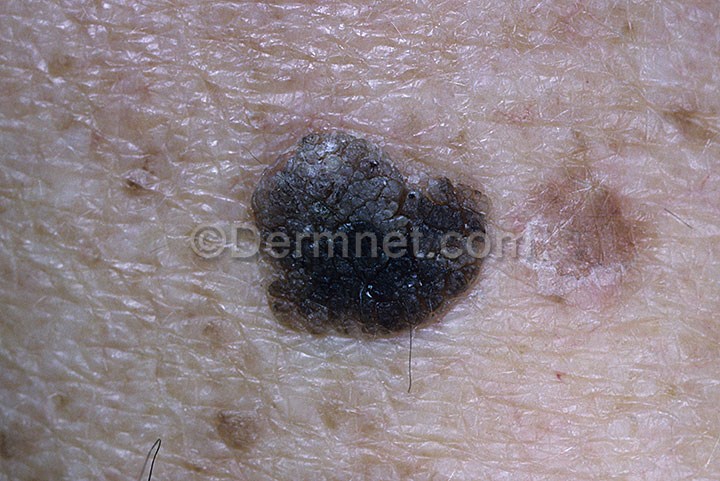
Disease: Seborrheic Keratoses and other Benign Tumors